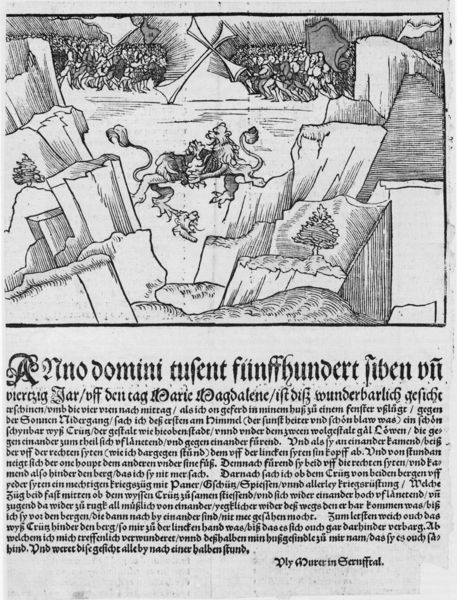
Titel: ANno domini tusent fünffhundert siben vnd viertzig Jar
Künstler: Uly Murer
Standort: Zürich.
Institution: Wickiana
Schlagwörter: baum, berg, dunkel, felsen, himmel, kampf, kopf, schatten, wasser, weiß, bäume, menschen, grau, hell, licht, schwarz, zeichnung, tier, wiese, leute, menge, mensch, rahmen, steine, bild, herr, pflanzen, tal, wald, affe, holzschnitt, schrift, papier, fahnen, zwei, fahne, flagge, berge, fels, gebirge, grafik, graphik, schlucht, krieg, schlacht, soldaten, deutsch, antike, buch, kreuz, stürmen, abgrund, druck, schraffur, stich, titel, seite, illustration, schwarzweiß, text, zeitung, bericht, menschenmenge, armee, wimpel, serie, löwen, lanzen, löwe, hörner, zeilen, magdalena, maria magdalena, drachen, altdeutsch, latein, lateinisch, buchmalerei, artikel, schilderung, anno domini, domini, 1547, lpwen, ano, fünfhundert